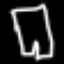
Label: pants